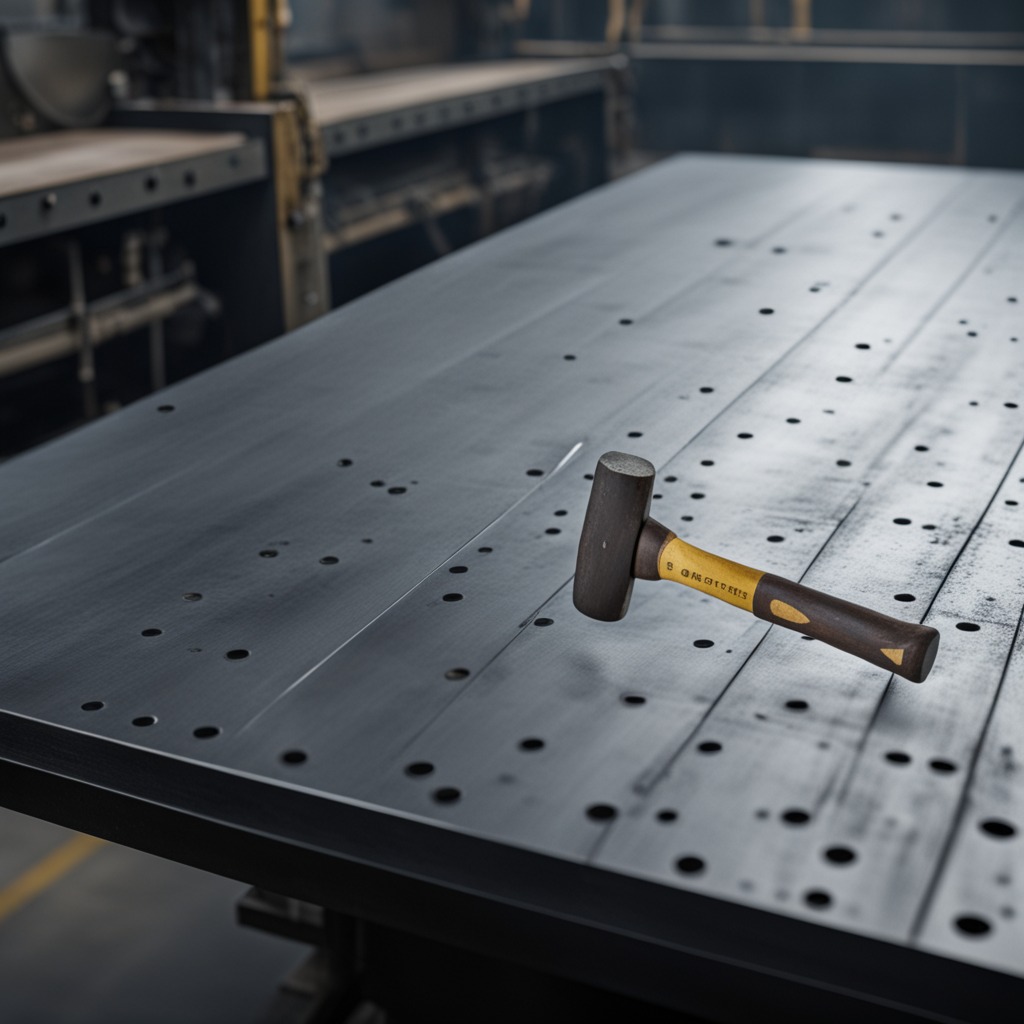
A hammer lies on a cold steel table in a mining workshop gritty textures.